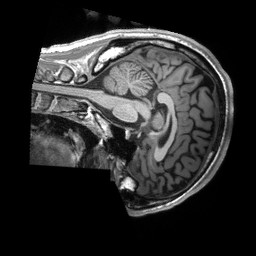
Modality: T1w
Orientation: sagittal
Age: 24
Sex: male
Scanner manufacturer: siemens
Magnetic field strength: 3 T
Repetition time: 2.3 s
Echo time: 0.00232 s